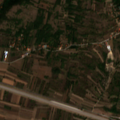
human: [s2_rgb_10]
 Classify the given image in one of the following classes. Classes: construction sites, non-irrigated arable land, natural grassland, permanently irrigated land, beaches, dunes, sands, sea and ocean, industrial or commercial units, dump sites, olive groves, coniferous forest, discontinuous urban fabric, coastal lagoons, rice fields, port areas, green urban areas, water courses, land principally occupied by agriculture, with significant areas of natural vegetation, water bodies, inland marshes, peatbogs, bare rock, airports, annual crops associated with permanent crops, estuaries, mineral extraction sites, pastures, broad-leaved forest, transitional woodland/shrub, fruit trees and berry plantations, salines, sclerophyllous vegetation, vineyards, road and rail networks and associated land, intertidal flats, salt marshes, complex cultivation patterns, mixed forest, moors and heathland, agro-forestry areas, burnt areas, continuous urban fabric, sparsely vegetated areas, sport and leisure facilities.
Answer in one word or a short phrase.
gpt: non-irrigated arable land, complex cultivation patterns, land principally occupied by agriculture, with significant areas of natural vegetation, broad-leaved forest